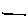
Label: line